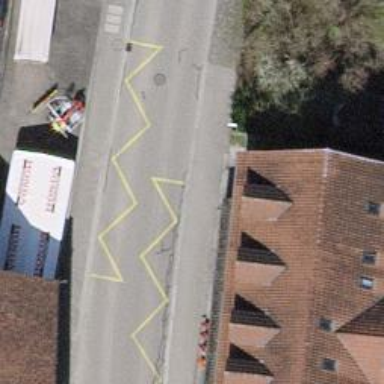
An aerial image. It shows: Bus stop with platform for public transport.